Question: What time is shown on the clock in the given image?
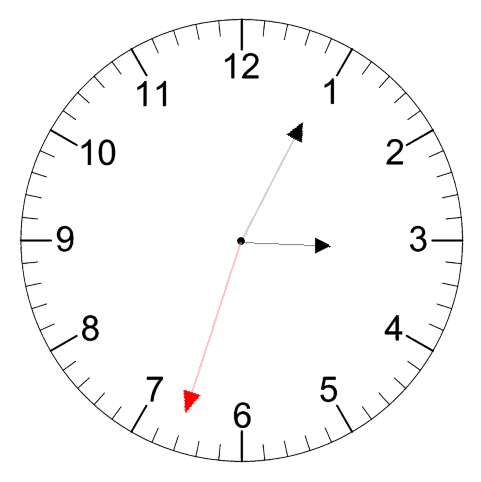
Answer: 03:04:33